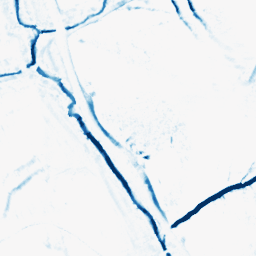
Category: morphological
Decomposition family: morphological_diamond
Decomposition parameters: operation: closing
radius: 5
Upsampling method: linear_exact
Upsampling parameters: scale: 2
Upsampling scale: 2